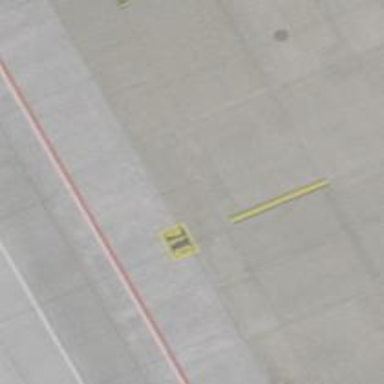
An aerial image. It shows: Airport parking position.